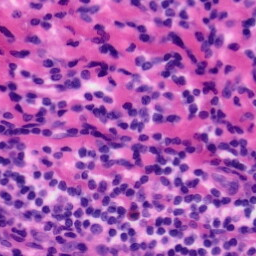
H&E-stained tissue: Tonsil